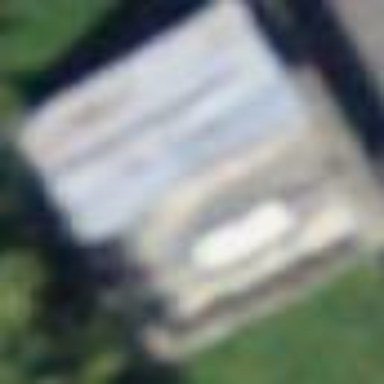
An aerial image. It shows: Garage building.